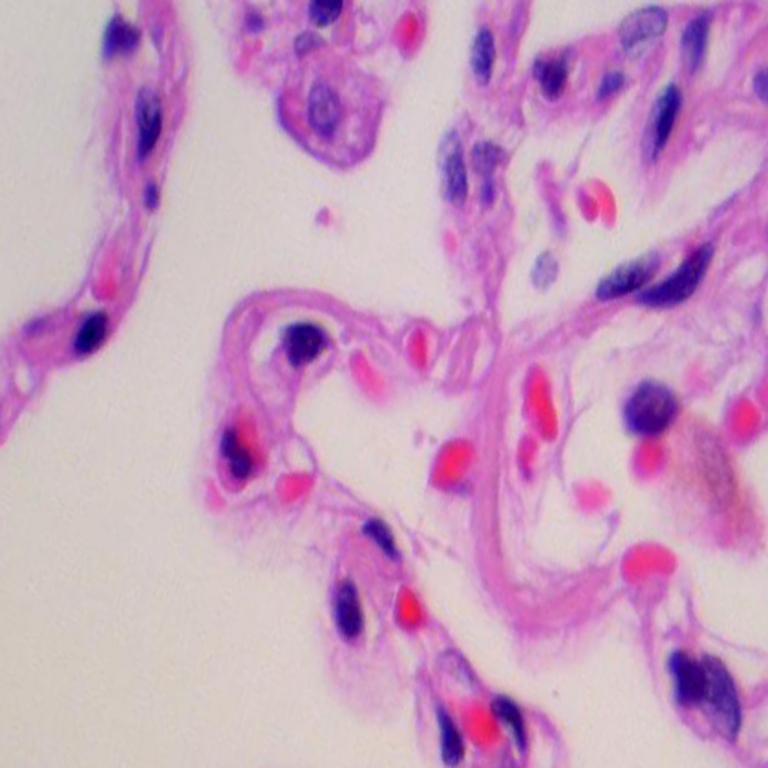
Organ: lung
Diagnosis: benign